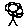
Label: flower